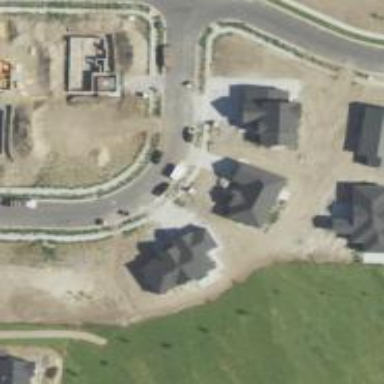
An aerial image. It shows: Residential road with separate sidewalk.